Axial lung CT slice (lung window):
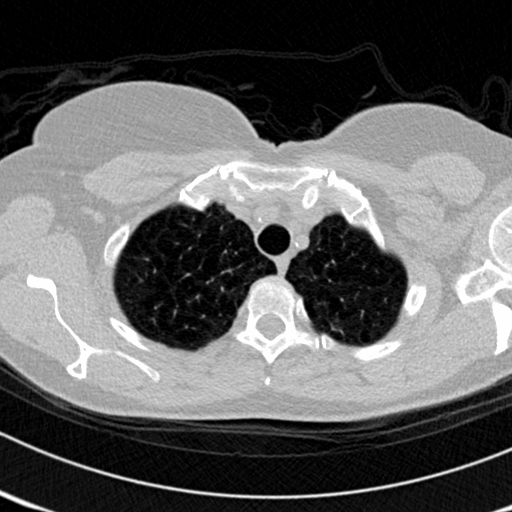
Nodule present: no